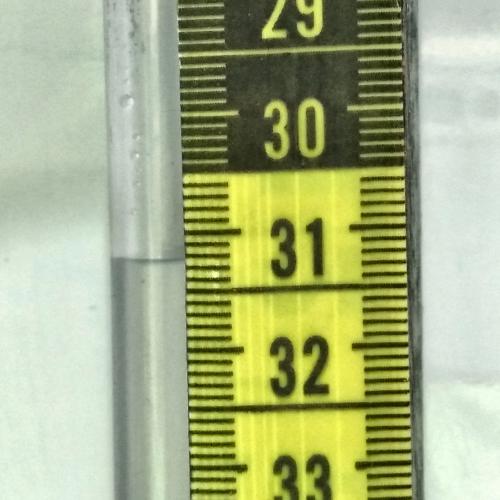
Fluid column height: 31.2 cm